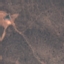
Land use / land cover: HerbaceousVegetation